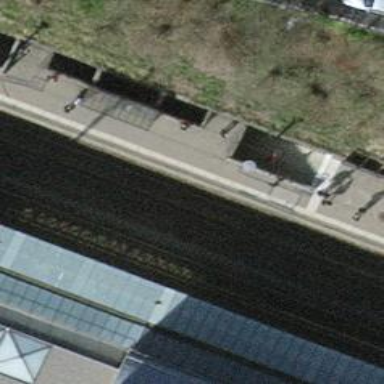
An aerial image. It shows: Stop position for public transport at railway stop.